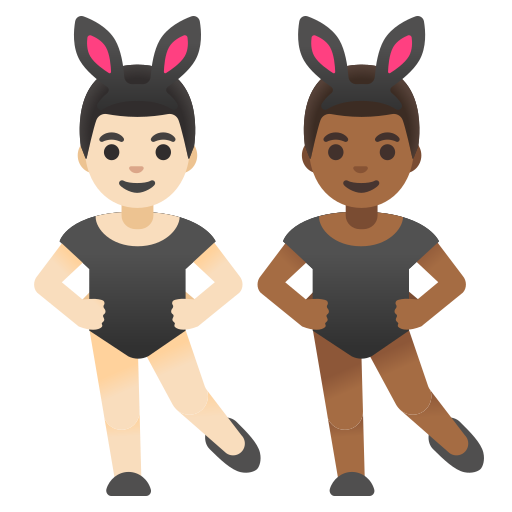
Emoji: 👨🏻‍🐰‍👨🏾